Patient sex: M
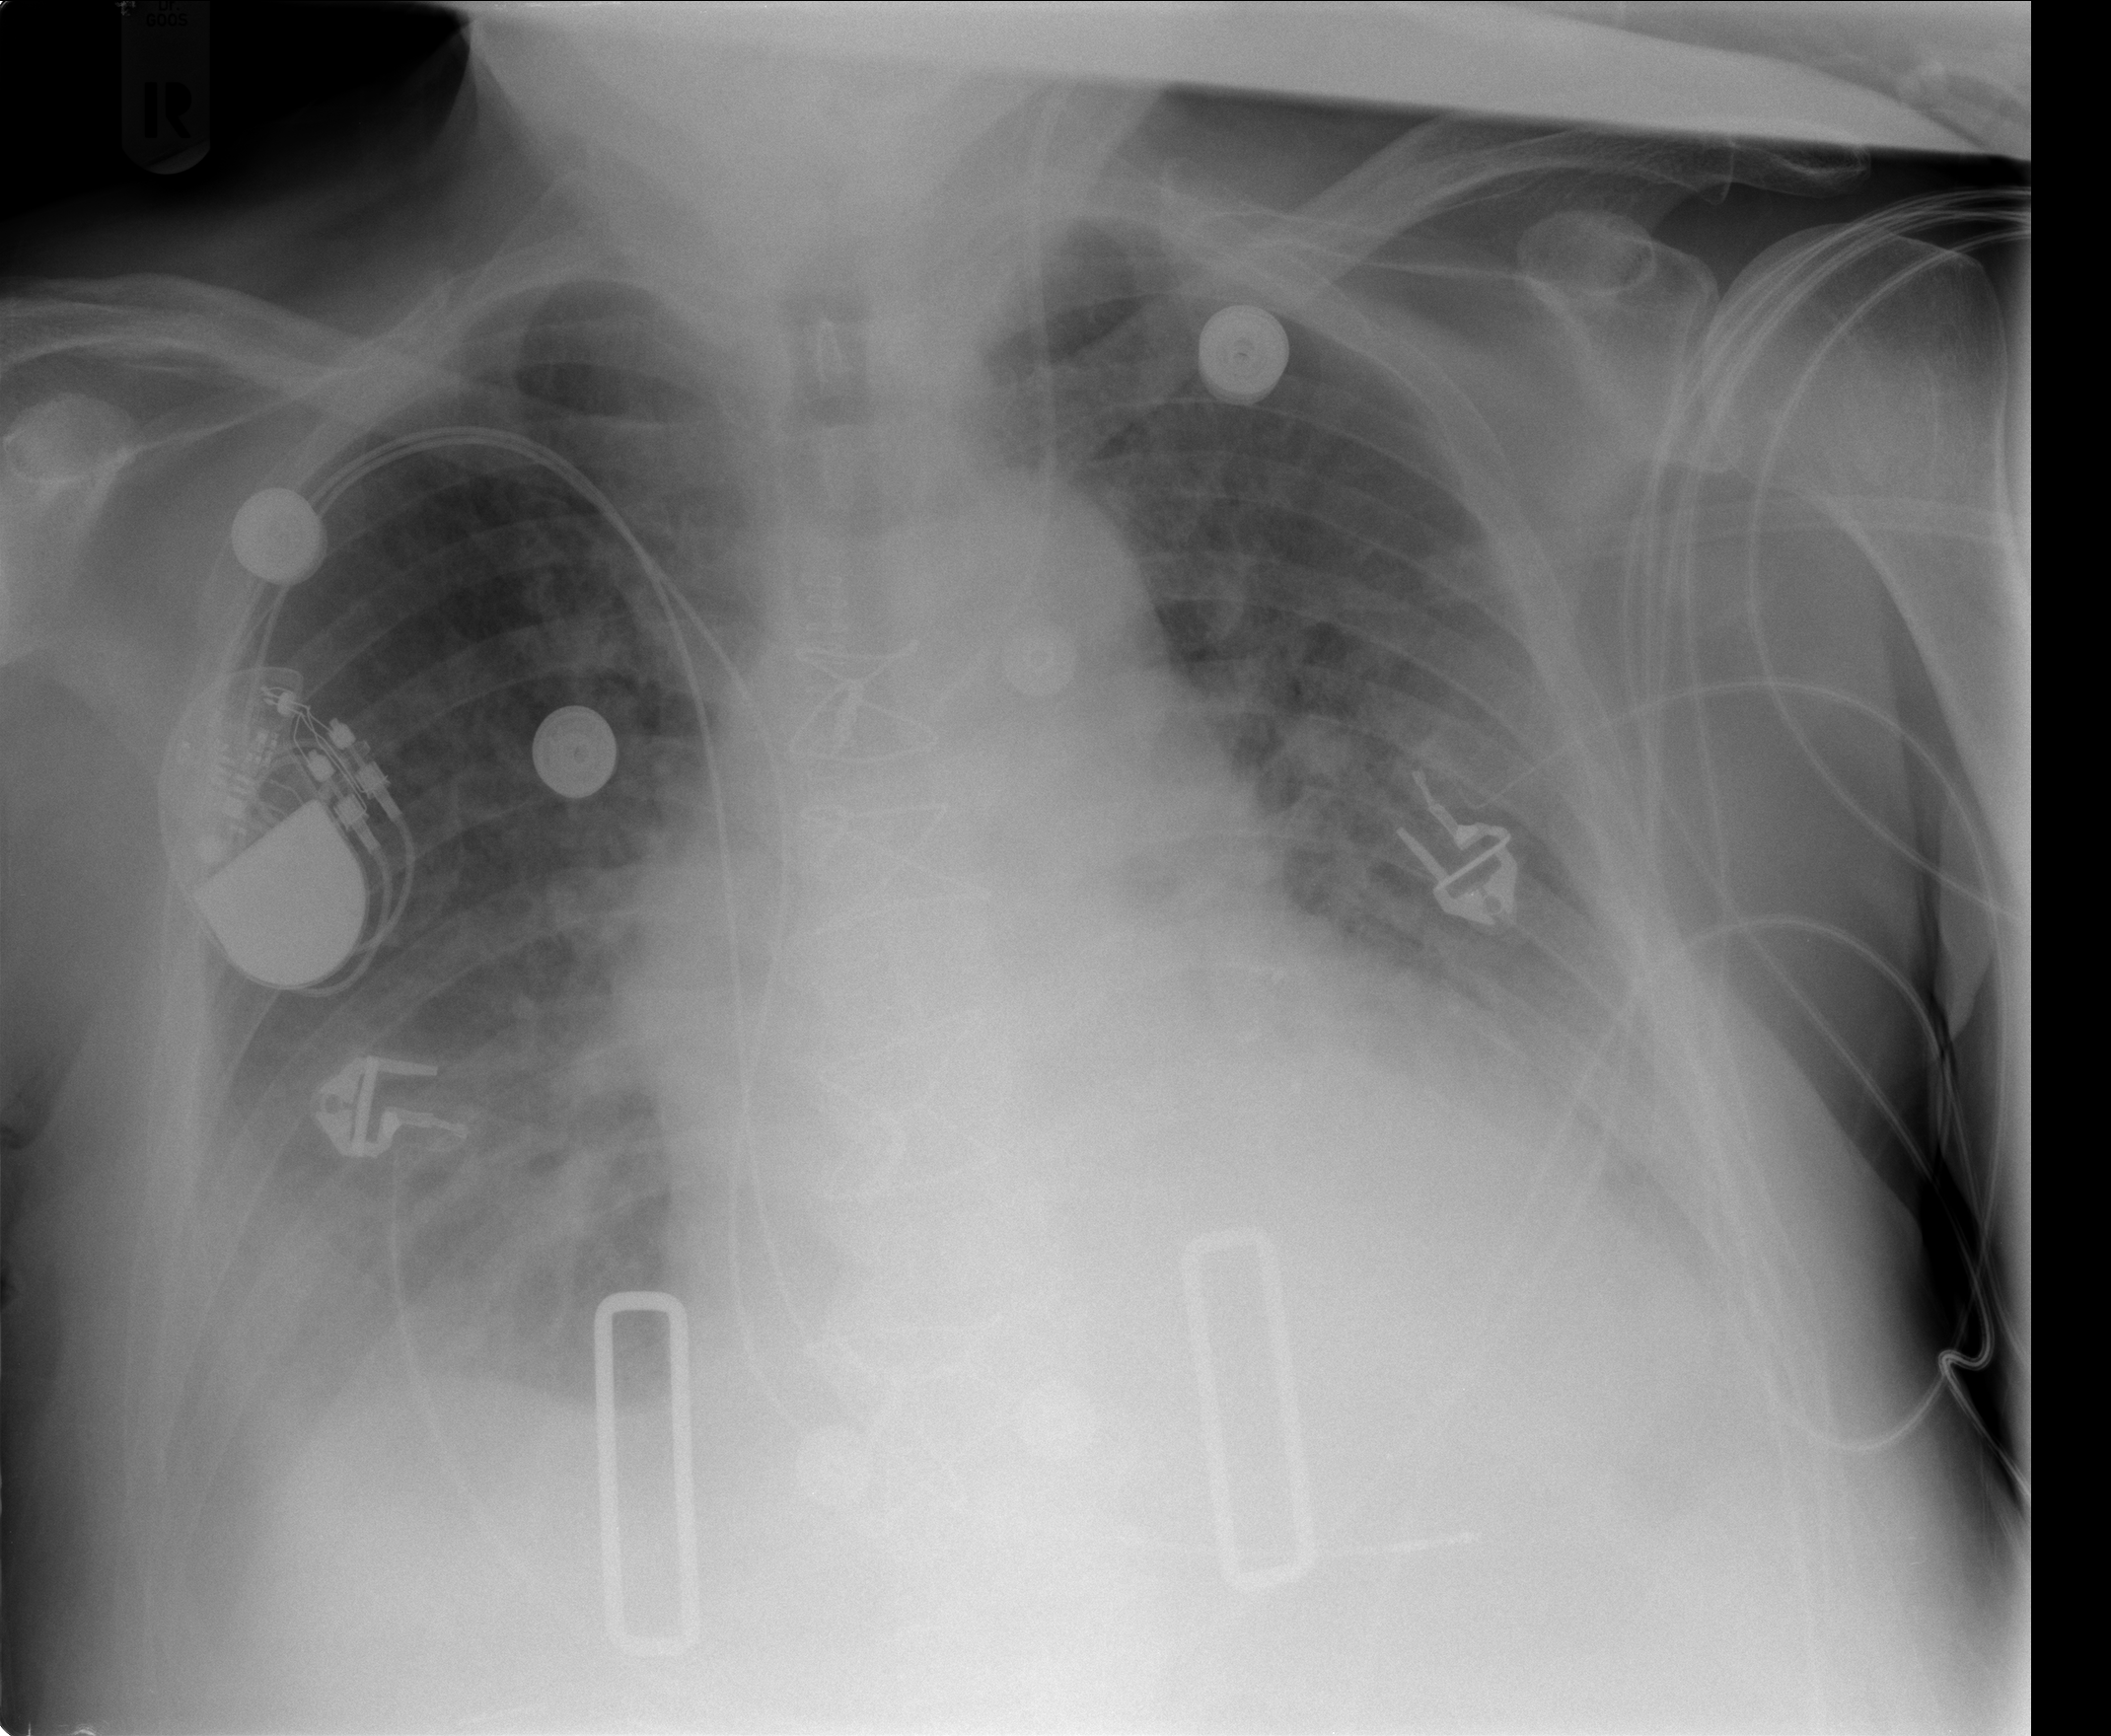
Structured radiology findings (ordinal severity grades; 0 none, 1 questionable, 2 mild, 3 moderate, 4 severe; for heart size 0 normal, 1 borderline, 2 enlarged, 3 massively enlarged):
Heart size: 2
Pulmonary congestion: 2
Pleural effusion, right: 2
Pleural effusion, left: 2
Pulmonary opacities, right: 2
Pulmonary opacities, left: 2
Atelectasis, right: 2
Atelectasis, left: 2